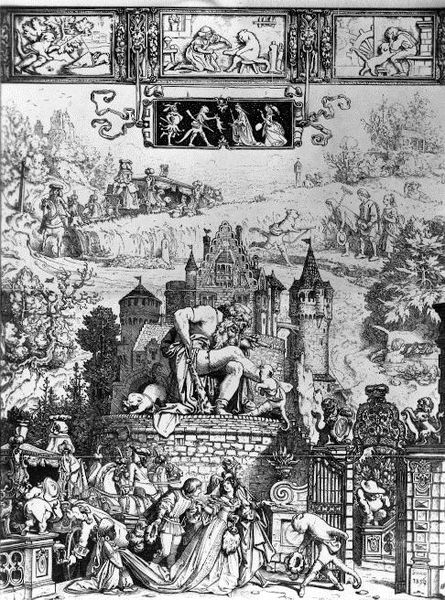
Titel: "Der gestiefelte Kater"
Künstler: Moritz von Schwind
Standort: Karlsruhe
Institution: Staatliche Kunsthalle Karlsruhe
Schlagwörter: baum, berg, gemälde, gott, gruppe, kampf, mann, nackt, weiß, bäume, frauen, landschaft, menschen, sitzen, stadt, fenster, frau, grau, haar, hut, kleid, mitte, männer, schwarz, skizze, tür, zeichnung, dach, gras, haus, schloss, tier, tiere, weg, wiese, zaun, fächer, gesellschaft, leute, tanz, alt, bart, wand, geschichte, mensch, rahmen, stein, steine, portrait, feld, häuser, hügel, natur, gatter, gitter, kirche, wiesen, figur, adel, paar, personen, musik, prinzessin, wald, bauern, brunnen, pferd, pferde, reiter, turm, affe, engel, garten, skulptur, statue, herrschaft, bein, sommer, ansicht, fahnen, fahne, ernte, getreide, weizen, dorf, mauer, ziegel, grafik, klein, hof, kutsche, werbung, figuren, wagen, krieg, könig, thron, kartusche, spielen, vergnügen, geländer, tor, zinnen, spiel, katze, eingang, narr, buch, burg, medaillon, türme, denkmal, kater, druck, schwarz-weiß, holzstich, radierung, stich, illustration, ketten, hell-dunkel, bleistift, stiefel, herrscher, tasche, ritter, buchdruck, wappen, flöte, ziegelsteine, löwen, mauern, mittelalter, märchen, krieger, prinz, umzug, hochzeit, volute, fähnchen, katzen, bänder, kupferstich, gebüde, szenen, gezeichnet, ikone, drache, standbild, mühlrad, riss, affen, zauberer, trompete, hochzeitspaar, buchmalerei, sänfte, schwindt, moritz von schwindt, vignette, relikt, gewandt, simultan, riese, kuoferstich, freier, gigant, latrine, märchenillustration, turmm, perspektivwechsel, synchrondarstellung, totr, gesellschafft, zeichnung+, der gestiefelte kater, gestiefelter kater, gulliver, gestiefelte kater, figurgen, verschiedene szenen, missgestalten, gestiefetler kater, szene vor dem tor, gesellschaft trifft ein, burgleute